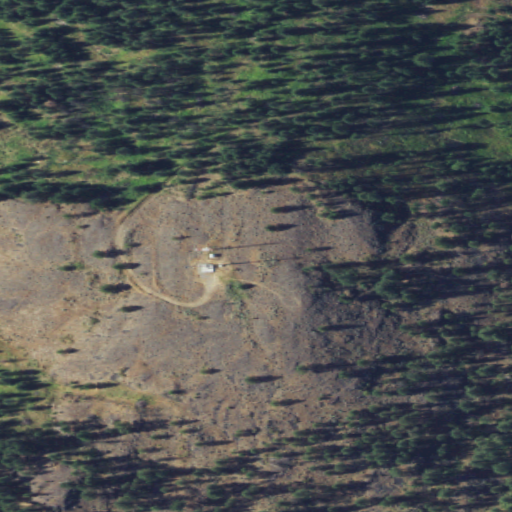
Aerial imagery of mountain in Washington named Gold Hill containing shrub, evergreen forest, and grassland